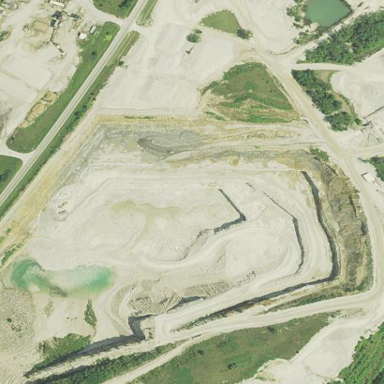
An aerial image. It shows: Quarry area.